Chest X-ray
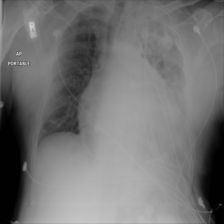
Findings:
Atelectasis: negative
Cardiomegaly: negative
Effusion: negative
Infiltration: negative
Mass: negative
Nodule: negative
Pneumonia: negative
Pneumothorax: negative
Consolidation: negative
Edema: negative
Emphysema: negative
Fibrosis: negative
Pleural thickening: positive
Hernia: negative